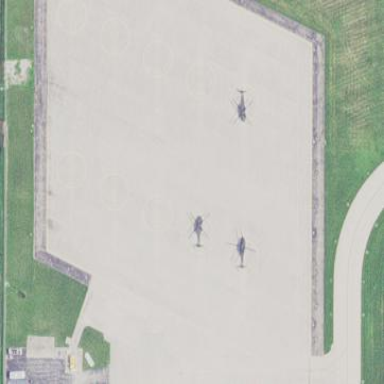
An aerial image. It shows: Paved apron at military airfield.